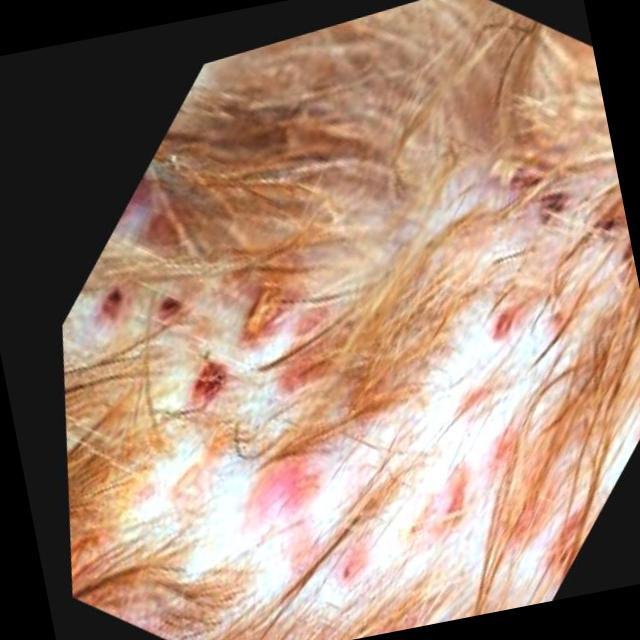
Canine fungal skin infection — characterized by alopecia, scaling, crusting, and circular lesions. Common agents include Malassezia and Candida species.